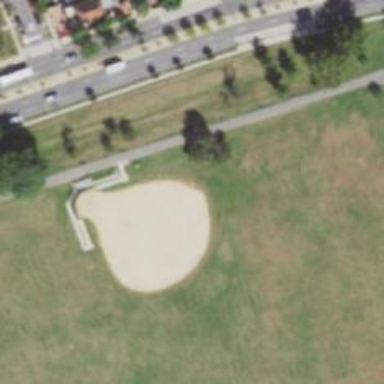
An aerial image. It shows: Compacted baseball pitch.